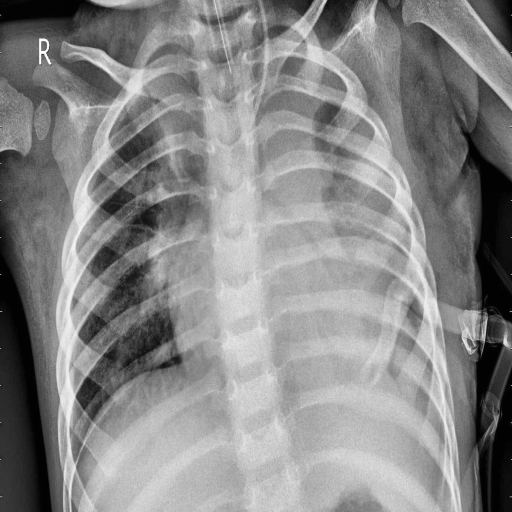
Finding: PNEUMONIA